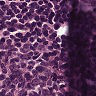
Metastatic tissue present: yes